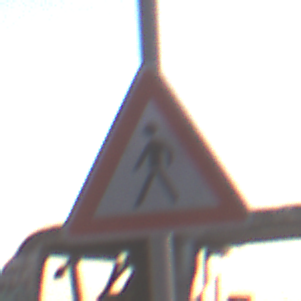
Verkehrszeichen: FussgaengerRechts
Umgebung: Outdoor, Suburban
Tageszeit: SunriseSunset
Wetter: PartlyCloudy
Licht: Natural
Jahreszeit: NotSpecified
Kontrast: LowContrast